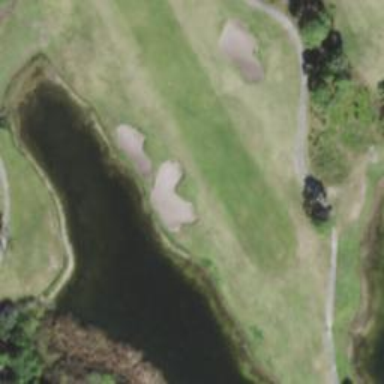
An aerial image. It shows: Golf hole.